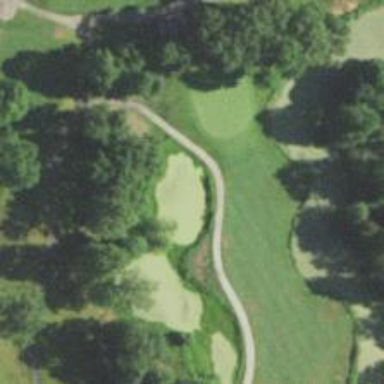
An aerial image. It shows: Picturesque scene of golf course with lateral water hazard.